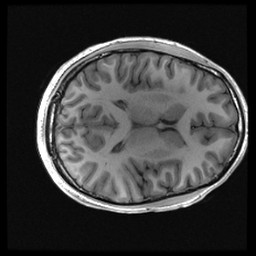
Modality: inplaneT1
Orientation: axial